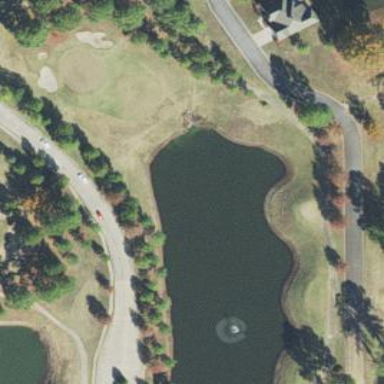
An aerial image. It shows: Water hazard on golf course.